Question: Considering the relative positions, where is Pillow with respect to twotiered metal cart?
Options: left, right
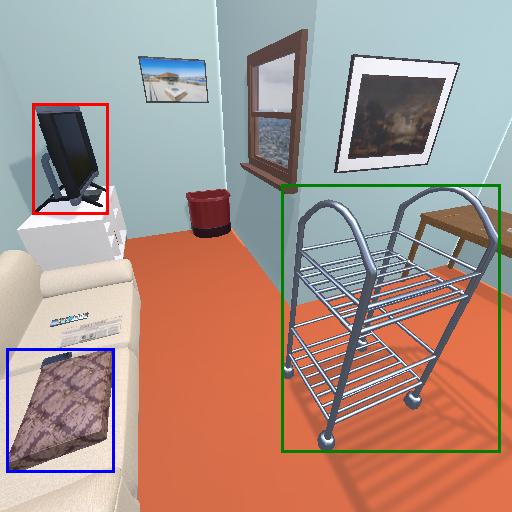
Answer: left